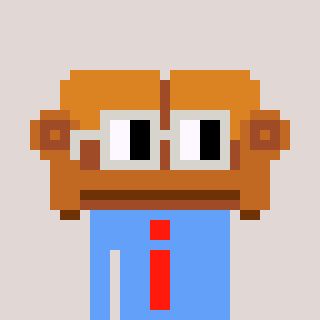
a pixel art character with square light gray glasses, a couch-shaped head and a blue-colored body on a warm background